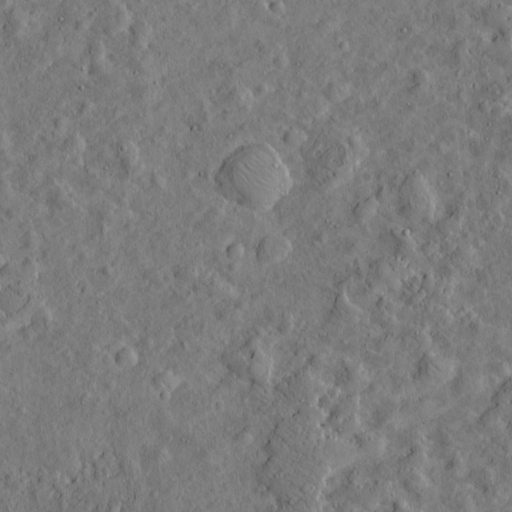
Classes present: Background